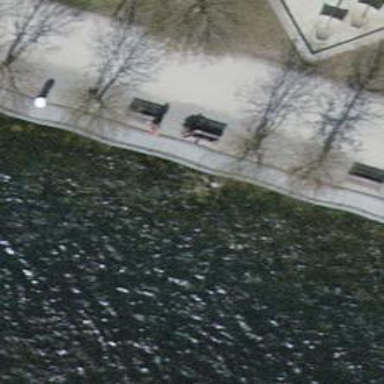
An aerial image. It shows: Brown bench.